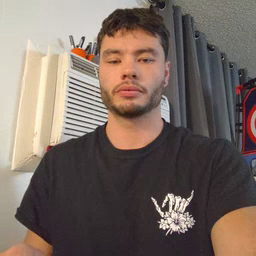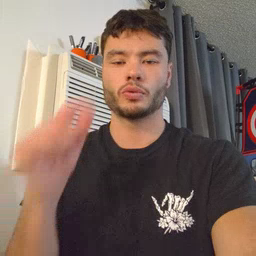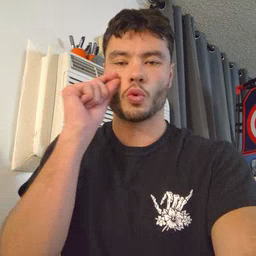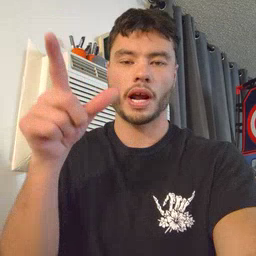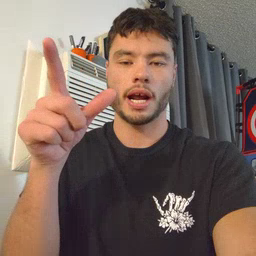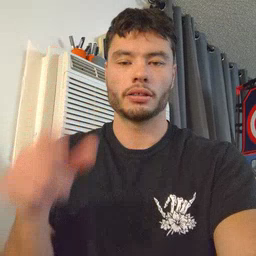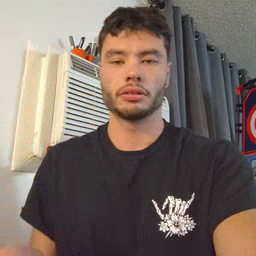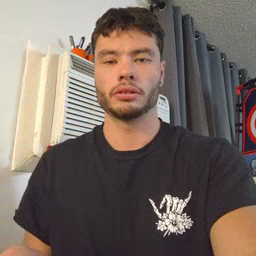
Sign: wake